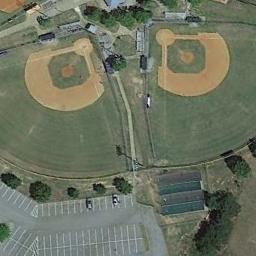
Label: baseball_diamond